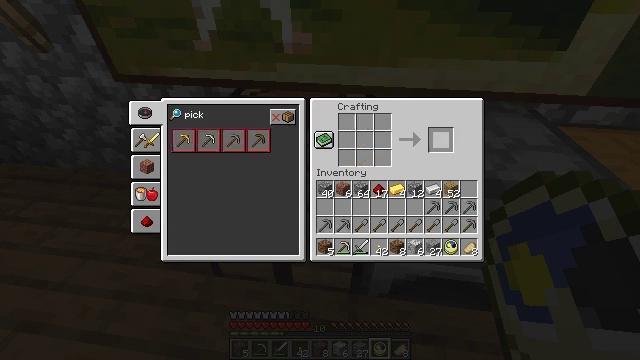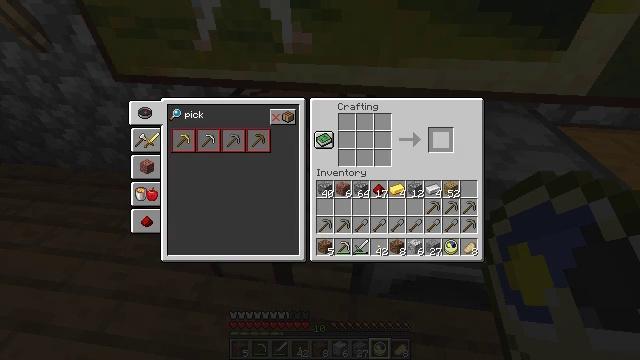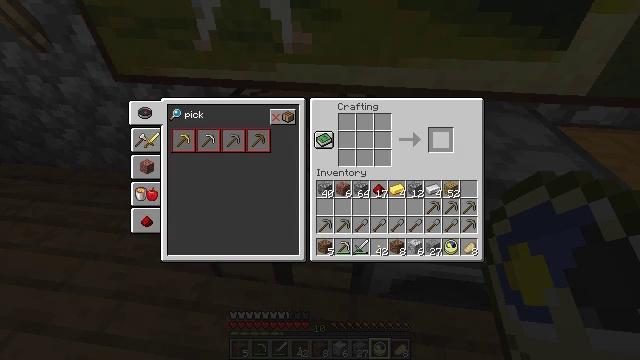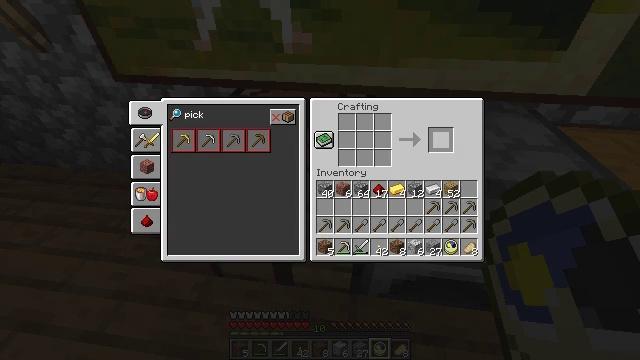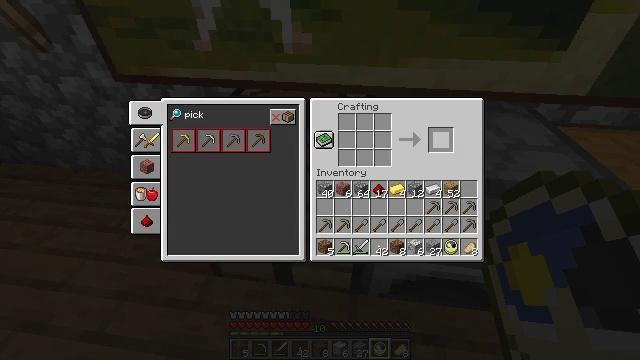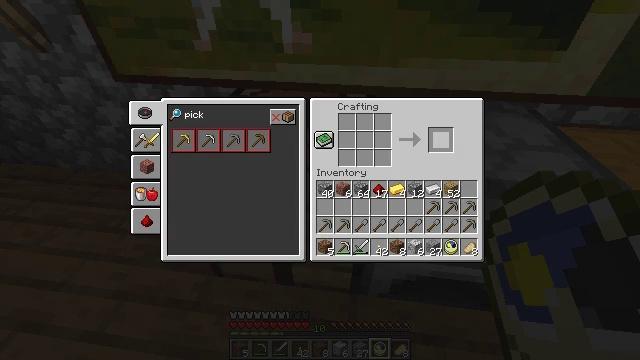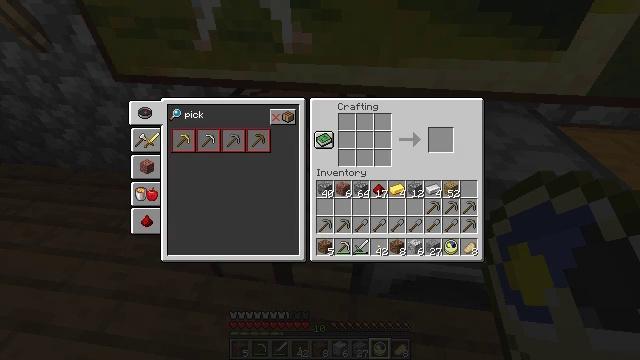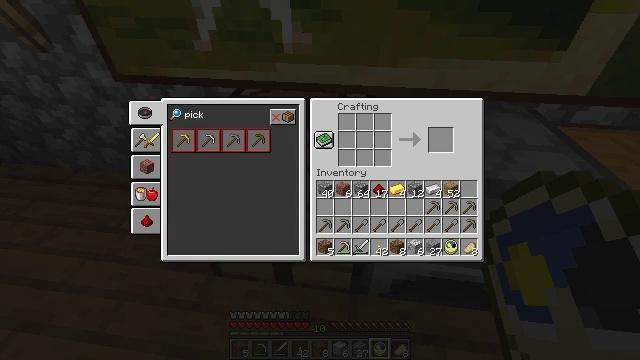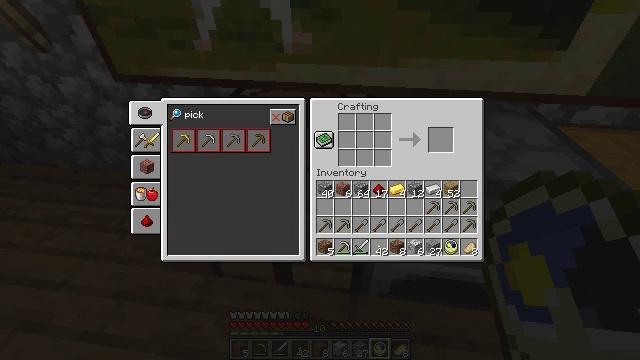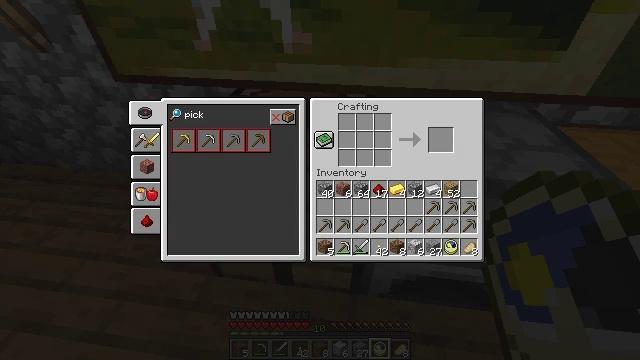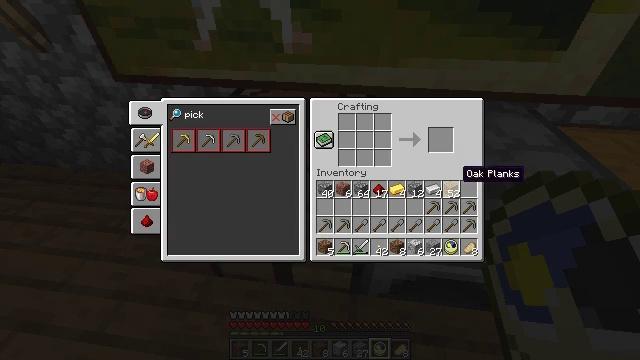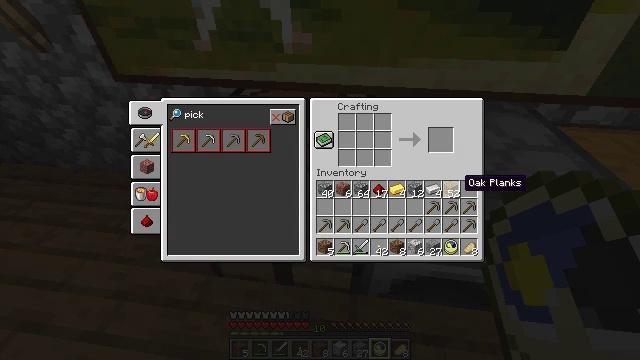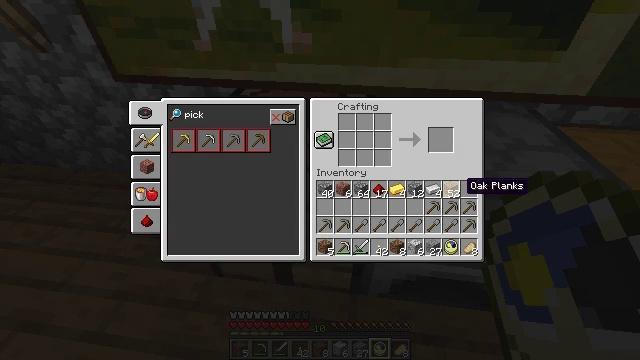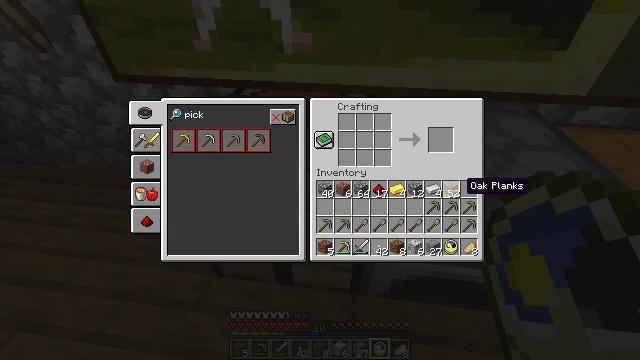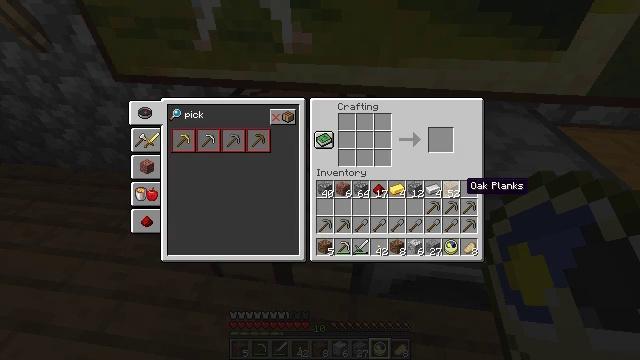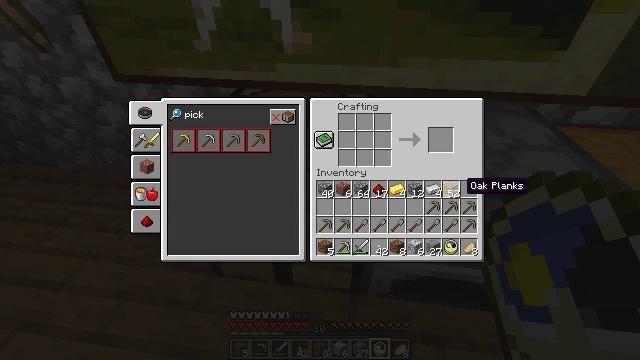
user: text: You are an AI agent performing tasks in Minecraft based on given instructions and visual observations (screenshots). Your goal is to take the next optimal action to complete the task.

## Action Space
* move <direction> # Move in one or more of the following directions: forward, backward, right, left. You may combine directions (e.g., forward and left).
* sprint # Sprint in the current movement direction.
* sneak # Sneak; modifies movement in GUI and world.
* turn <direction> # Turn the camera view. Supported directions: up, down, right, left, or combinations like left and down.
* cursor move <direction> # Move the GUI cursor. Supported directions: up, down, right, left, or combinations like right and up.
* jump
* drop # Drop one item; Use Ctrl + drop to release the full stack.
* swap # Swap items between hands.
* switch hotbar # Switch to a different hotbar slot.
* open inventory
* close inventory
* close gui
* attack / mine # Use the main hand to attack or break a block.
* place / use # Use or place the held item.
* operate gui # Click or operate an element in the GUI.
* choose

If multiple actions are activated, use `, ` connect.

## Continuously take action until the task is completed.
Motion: motion action
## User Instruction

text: Open the crafting table and craft a compass with iron and redstone.
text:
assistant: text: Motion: open gui
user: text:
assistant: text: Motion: no_op
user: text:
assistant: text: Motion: no_op
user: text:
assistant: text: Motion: no_op
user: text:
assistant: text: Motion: no_op
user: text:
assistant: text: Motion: no_op
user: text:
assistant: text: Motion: cursor move down
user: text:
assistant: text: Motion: no_op
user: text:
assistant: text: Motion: no_op
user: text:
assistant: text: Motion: cursor move down
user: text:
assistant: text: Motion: cursor move down
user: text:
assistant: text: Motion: no_op
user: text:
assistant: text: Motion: no_op
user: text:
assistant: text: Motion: no_op
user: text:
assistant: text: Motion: no_op
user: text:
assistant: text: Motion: no_op
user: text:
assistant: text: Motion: no_op
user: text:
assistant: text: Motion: no_op
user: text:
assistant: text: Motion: no_op
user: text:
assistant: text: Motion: no_op
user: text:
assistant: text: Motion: no_op
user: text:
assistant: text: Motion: no_op
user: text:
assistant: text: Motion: no_op
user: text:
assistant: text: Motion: no_op
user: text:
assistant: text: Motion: no_op
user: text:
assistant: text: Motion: no_op
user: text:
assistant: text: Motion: no_op
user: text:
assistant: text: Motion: no_op
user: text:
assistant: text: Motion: no_op
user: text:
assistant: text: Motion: no_op